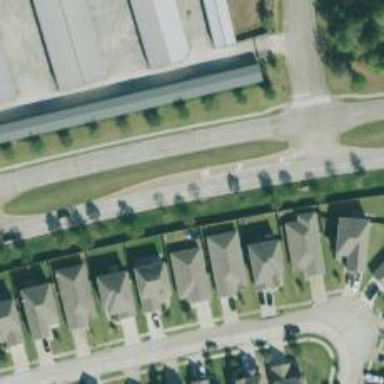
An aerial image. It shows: Secondary road.